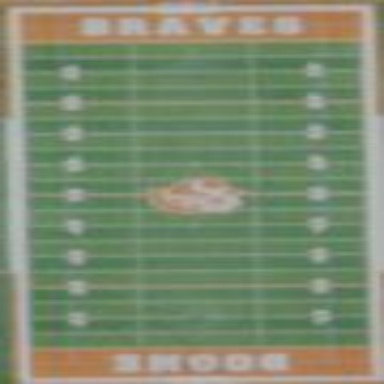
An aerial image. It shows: Pitch for American football.